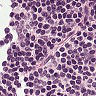
Metastatic tissue present: no